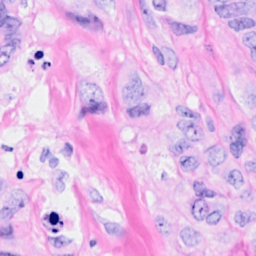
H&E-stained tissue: Breast